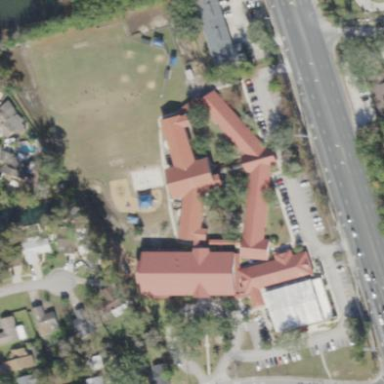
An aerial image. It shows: School.